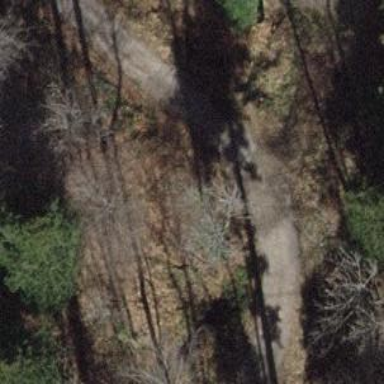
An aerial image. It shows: Compacted track with grade2 level.